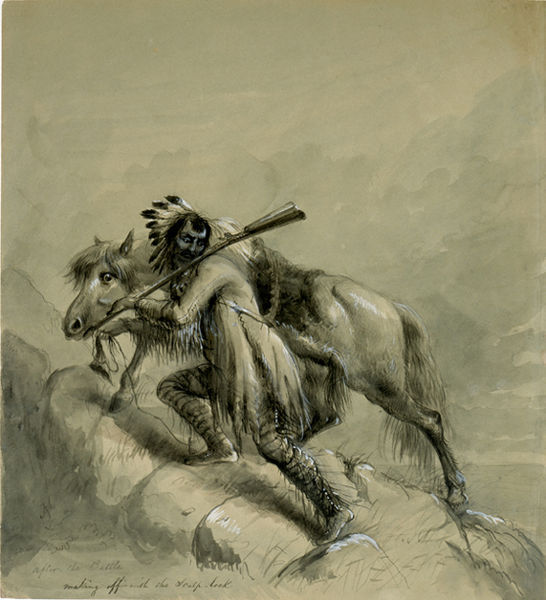
Titel: After the Battle, Making off with the Scalp Lock
Künstler: Alfred Jacob Miller
Standort: Amherst (Massachusetts, USA)
Institution: Mead Art Museum, Amherst College
Schlagwörter: feathers, white, black, green, feather, cliff, clouds, man, rocks, stone, head, hill, mountain, mountains, brave, eyes, america, drawing, tail, shoulder, ink, shoes, legs, war, american, horse, warrior, pony, hooves, native, escape, native american, indian, arrow, bow, scared, mane, pain, weapon, legging, club, rifle, emotion, headdress, headress, stretching, frightened, climb, difficult, climbing, chief, maccosains, wide-eyed, after the battle, war bonnet, 1st nation, feathered headdress